Interaction volume radius: 10 \u00c5
Interaction volume height: 15 \u00c5
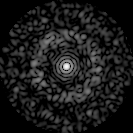
Disorder parameter: 0.8301